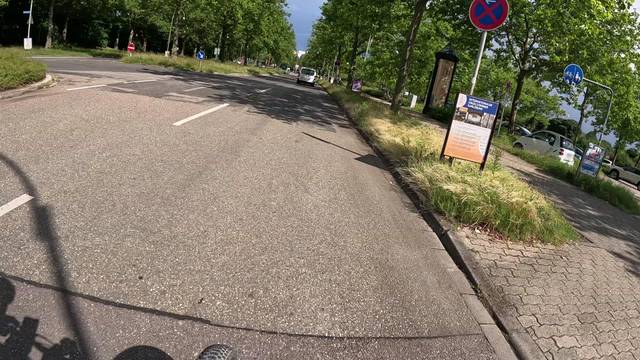
Region: Germany
Coordinates: 48.996, 8.38